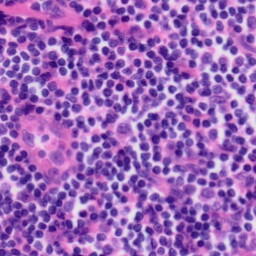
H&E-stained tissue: Tonsil